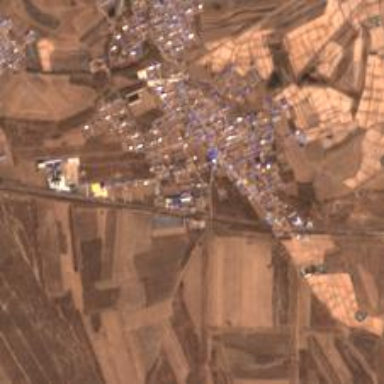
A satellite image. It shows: Ethnic township within town.